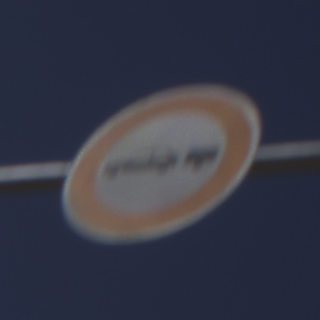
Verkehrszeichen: VerbotPersonenkraftwagenMitAnhaenger
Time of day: MorningAfternoon
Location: Outdoor (Nature)
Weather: Clear
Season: NotSpecified
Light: Natural